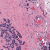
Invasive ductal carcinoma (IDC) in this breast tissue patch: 1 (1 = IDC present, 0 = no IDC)